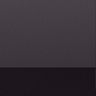
Metastatic tissue present: no